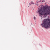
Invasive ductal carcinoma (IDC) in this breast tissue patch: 0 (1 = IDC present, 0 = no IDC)